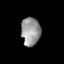
Tissue: lung
Cell type: T cells
Senescence score: 0.2368
Nuclear area (px): 528
Mean DAPI intensity: 151.788